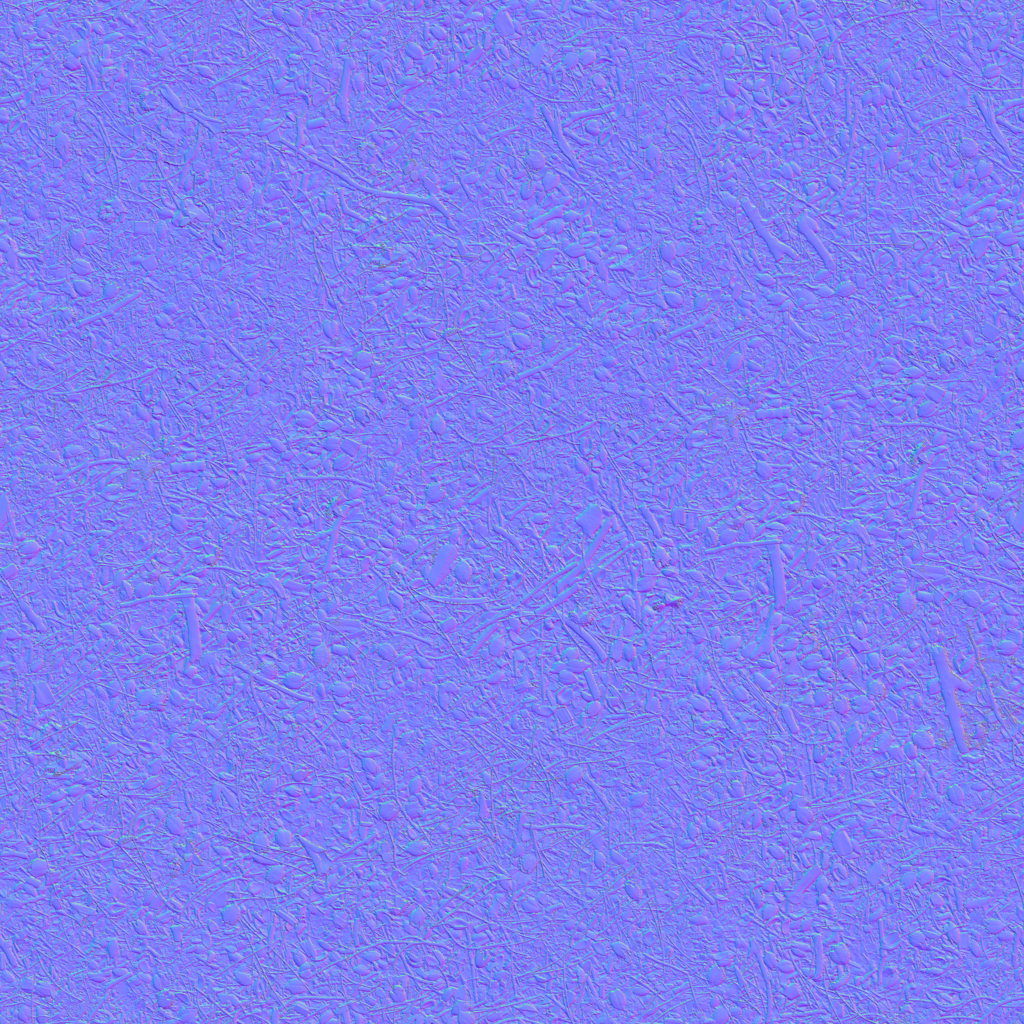
Texture map type: NormalGL